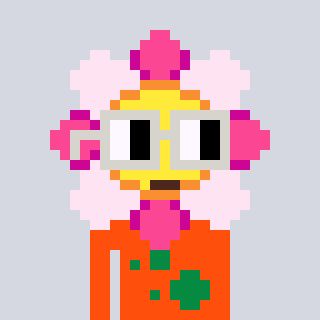
a pixel art character with square light gray glasses, a flower-shaped head and a orange-colored body on a cool background